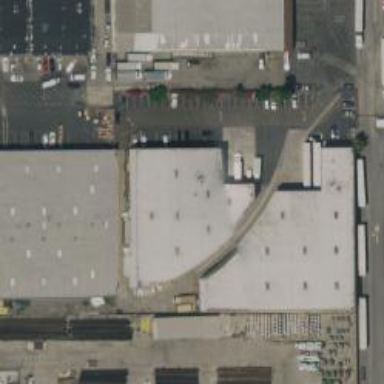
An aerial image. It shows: Warehouse.